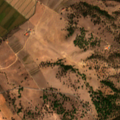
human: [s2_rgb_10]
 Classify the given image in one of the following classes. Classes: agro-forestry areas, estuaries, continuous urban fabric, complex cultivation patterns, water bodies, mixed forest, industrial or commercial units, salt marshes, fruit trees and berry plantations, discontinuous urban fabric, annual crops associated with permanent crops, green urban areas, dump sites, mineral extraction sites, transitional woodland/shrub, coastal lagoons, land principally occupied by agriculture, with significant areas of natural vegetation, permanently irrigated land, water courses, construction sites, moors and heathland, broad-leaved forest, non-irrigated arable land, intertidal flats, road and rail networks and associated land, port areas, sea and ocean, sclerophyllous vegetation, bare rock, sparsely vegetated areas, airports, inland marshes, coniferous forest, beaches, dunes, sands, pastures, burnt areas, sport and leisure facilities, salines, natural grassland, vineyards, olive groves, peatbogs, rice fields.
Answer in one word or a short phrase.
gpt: non-irrigated arable land, rice fields, agro-forestry areas, transitional woodland/shrub